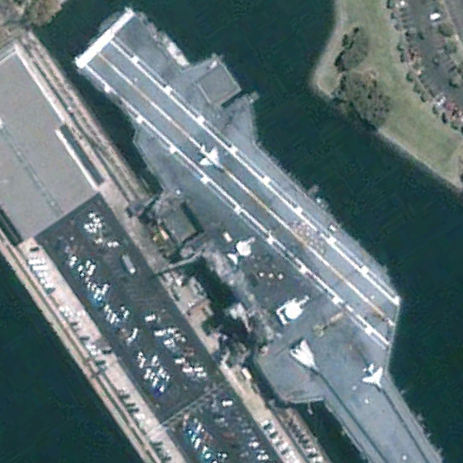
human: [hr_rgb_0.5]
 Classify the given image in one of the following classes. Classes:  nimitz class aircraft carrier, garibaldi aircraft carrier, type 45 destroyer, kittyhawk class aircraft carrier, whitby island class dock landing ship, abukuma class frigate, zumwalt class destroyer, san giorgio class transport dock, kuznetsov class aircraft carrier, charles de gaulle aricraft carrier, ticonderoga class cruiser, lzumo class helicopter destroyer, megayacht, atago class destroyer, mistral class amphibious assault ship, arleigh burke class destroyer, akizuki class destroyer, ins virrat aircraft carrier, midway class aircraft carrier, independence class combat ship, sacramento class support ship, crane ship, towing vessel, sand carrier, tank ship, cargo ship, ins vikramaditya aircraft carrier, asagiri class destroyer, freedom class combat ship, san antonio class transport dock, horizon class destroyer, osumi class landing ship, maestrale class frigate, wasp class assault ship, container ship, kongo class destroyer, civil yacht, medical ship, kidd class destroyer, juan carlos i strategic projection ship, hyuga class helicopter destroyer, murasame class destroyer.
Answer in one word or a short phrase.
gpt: Midway class aircraft carrier